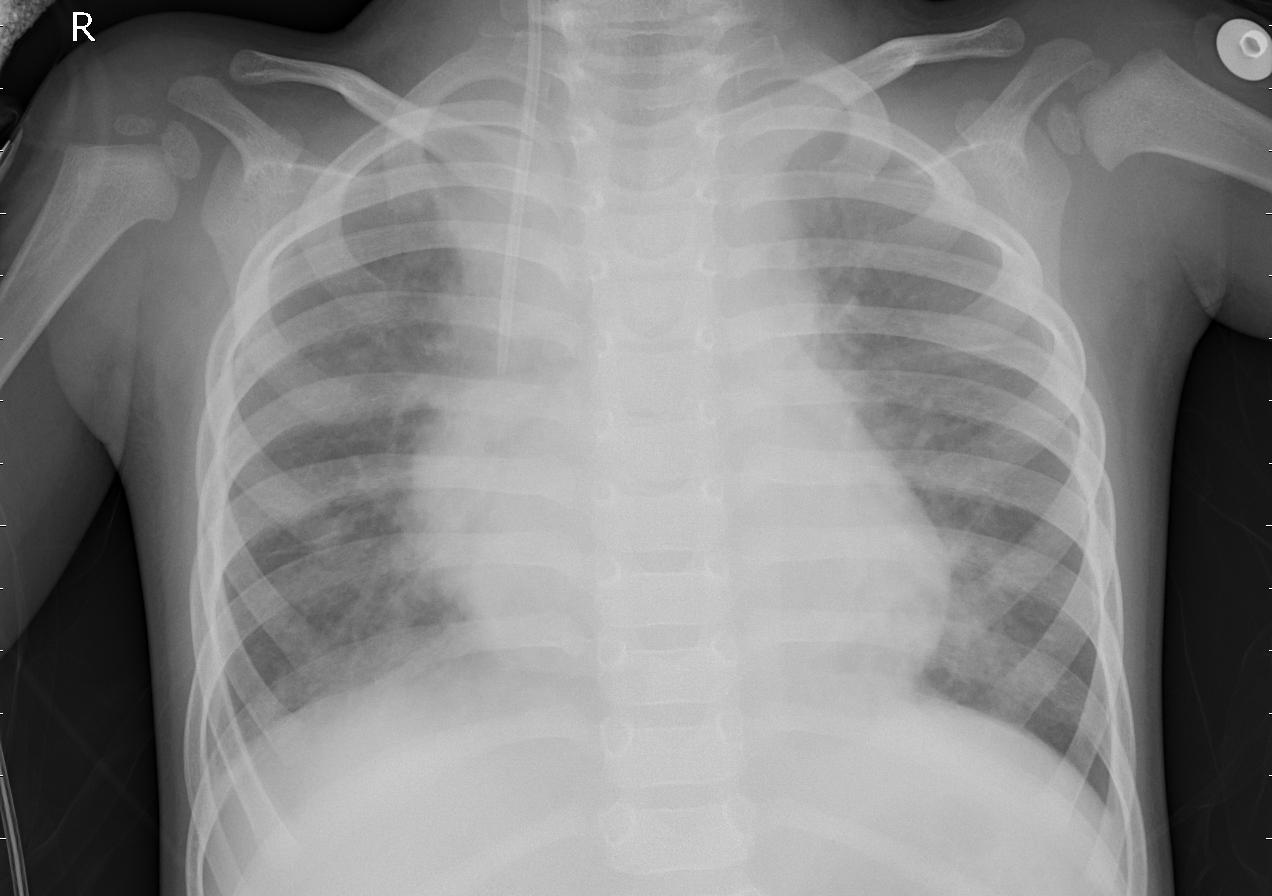
Diagnosis: PNEUMONIA